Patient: sex F, age 56
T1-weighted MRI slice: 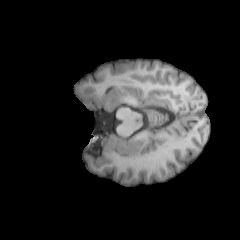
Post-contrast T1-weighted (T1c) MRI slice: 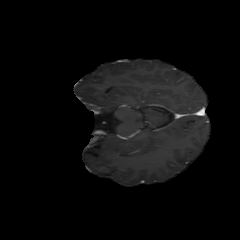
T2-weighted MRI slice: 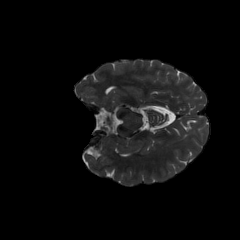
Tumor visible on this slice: no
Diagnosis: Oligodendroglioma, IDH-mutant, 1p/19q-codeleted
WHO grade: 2